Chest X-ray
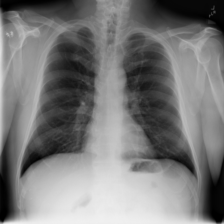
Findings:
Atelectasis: negative
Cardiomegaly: negative
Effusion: negative
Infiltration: negative
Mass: negative
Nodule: negative
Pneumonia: negative
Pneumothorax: negative
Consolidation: negative
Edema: negative
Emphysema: negative
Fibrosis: negative
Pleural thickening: negative
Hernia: negative